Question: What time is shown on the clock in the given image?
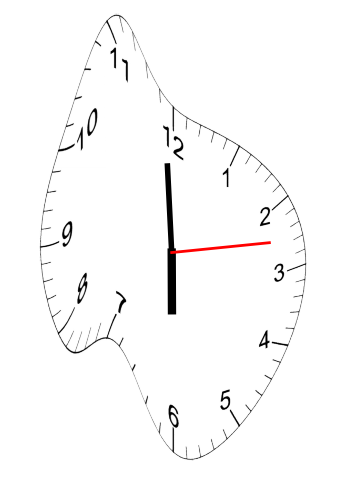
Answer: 05:59:13